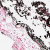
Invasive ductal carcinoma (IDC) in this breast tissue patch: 0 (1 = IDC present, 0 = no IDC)